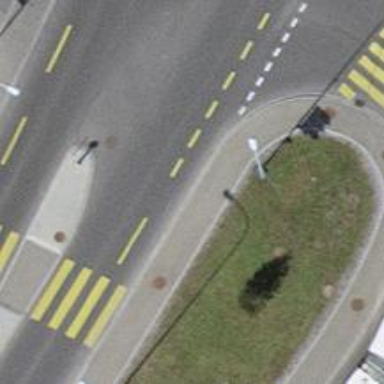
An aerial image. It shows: Sidewalk along the footway.